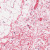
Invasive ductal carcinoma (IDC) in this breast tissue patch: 0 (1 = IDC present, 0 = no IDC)